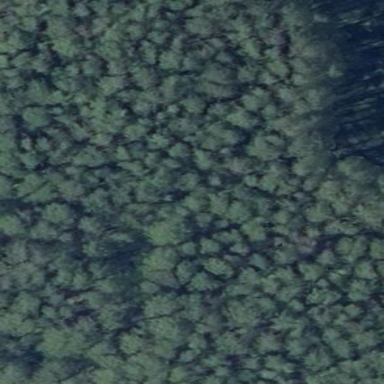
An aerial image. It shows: Forest area.